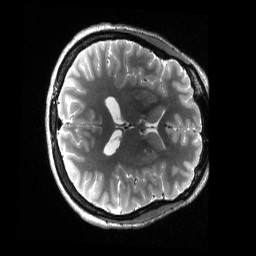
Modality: T2w
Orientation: axial
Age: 38
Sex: female
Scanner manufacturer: siemens
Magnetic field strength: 3 T
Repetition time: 3.2 s
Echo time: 0.563 s